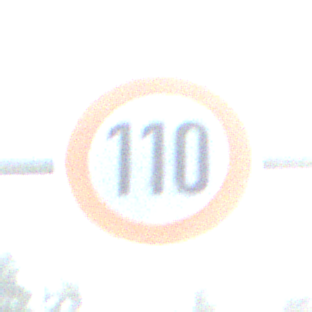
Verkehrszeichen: Geschwindigkeit110
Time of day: SunriseSunset
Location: Outdoor (Nature)
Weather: PartlyCloudy
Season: NotSpecified
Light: Natural